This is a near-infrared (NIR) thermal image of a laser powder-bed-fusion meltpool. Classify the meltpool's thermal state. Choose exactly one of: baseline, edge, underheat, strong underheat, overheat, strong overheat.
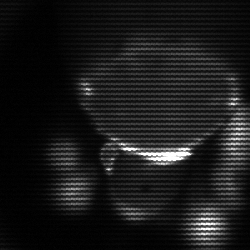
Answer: edge